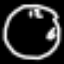
Label: clock